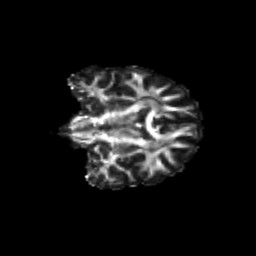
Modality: FA
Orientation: coronal
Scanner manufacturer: siemens
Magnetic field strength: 3 T
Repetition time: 9.2 s
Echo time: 0.084 s